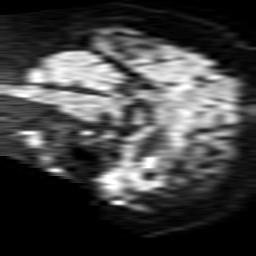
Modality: TRACE
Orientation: sagittal
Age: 67
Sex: male
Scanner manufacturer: philips
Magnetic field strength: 1.5 T
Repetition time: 3.538 s
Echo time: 0.09411 s